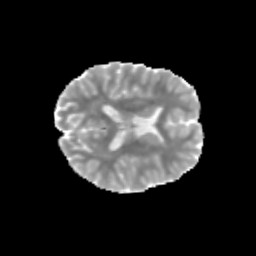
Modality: MD
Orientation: axial
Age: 12
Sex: female
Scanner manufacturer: siemens
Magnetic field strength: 3 T
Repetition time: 3.8 s
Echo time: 0.07 s